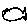
Label: fish